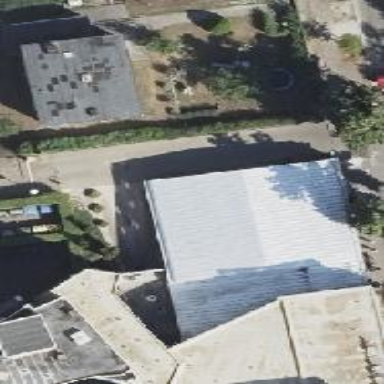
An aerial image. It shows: Building with ridged roof.